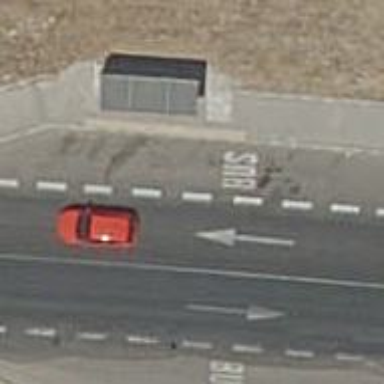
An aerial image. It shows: Bus stop with platform for public transport.